Question: we have authetication as file system in our application server. Now i am trying to implement AD support into existing authentication within our application server, we need to add multiple AD support,
scenario

so i added an application to configure the multiple LDAP, now i found that login to server will be based on DN, so i expect that user should know the base DN,
but how people will know base DN.
i can provide more detail if needed.
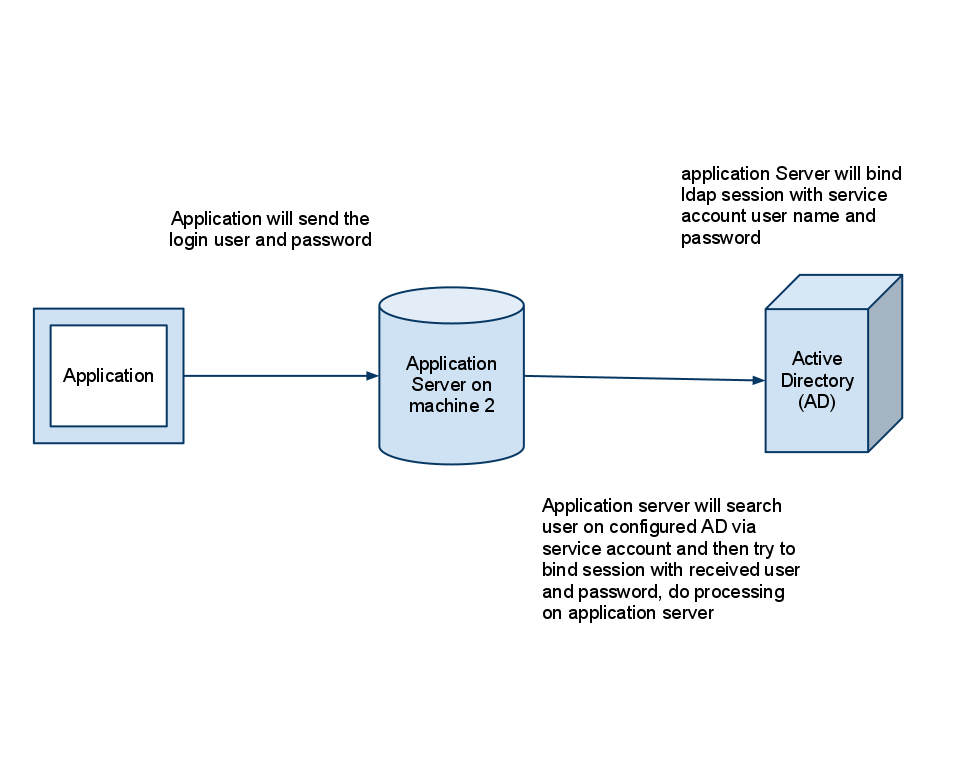
Answer: Since you're dealing with AD, you can simply bind with the sAMAccountName or UPN. Alternatively, you can use a hard coded account to search the user with (e.g. '(&(objectCategory=user)(objectClass=person)(sAMAccountName=%s))') and get the DN from there.
With both options, the user don't have to type in (or even know) their DN.